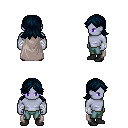
a pixel art fantasy rpg character, male body template, dark elf, purple skin, gray cape, teal pants, raven loose hair, white cloth bandages, black shoes, four views (front, back, left, right), 2x2 character sprite sheet, small pixel art, hard edges, no anti-aliasing